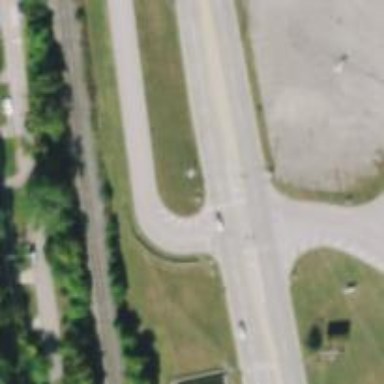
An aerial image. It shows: Asphalt trunk highway.